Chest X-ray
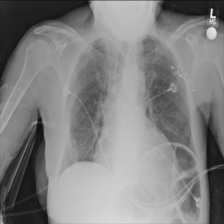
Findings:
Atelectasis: negative
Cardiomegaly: negative
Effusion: negative
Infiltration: negative
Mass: negative
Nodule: negative
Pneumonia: negative
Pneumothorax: negative
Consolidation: negative
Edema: negative
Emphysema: negative
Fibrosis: negative
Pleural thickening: negative
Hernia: negative